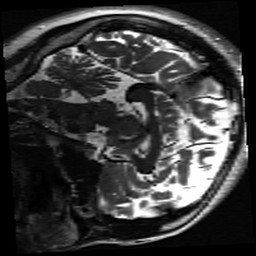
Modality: inplaneT2
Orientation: sagittal